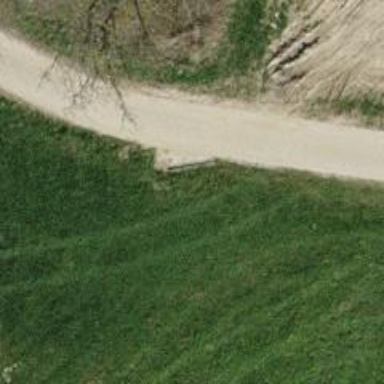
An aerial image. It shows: Unclassified road with concrete surface. The track type is grade1.